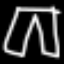
Label: pants